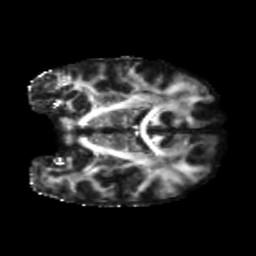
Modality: FA
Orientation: coronal
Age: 39
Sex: female
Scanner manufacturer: siemens
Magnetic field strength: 3 T
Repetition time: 5.25 s
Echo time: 0.08 s